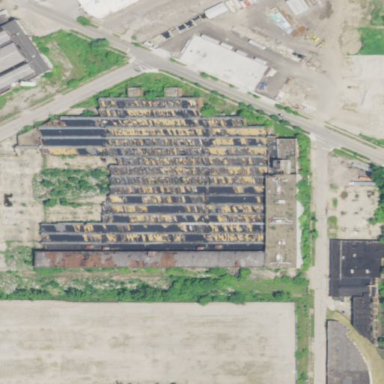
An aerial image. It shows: Industrial building.